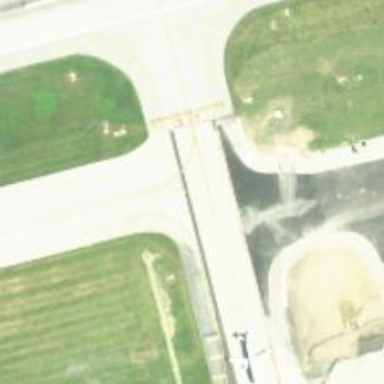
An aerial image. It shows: Image of taxiway at airport.